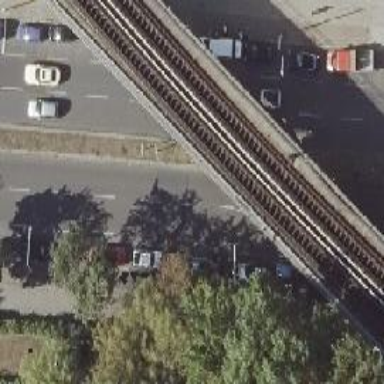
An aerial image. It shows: Bridge with electrified rail at the bottom.